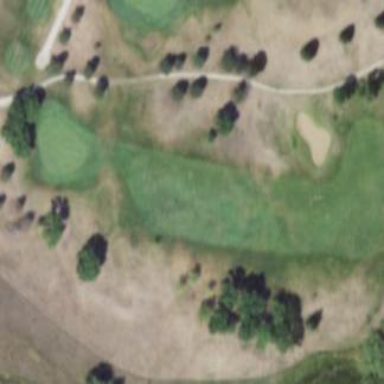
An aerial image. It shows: Grassy area designated as golf fairway.